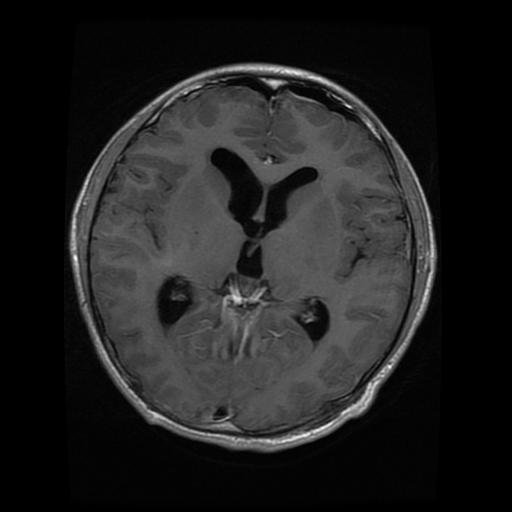
Label: glioma